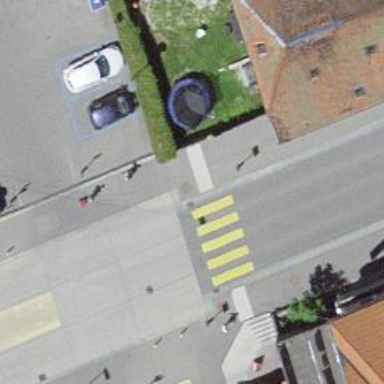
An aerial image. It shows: Marked road crossing.